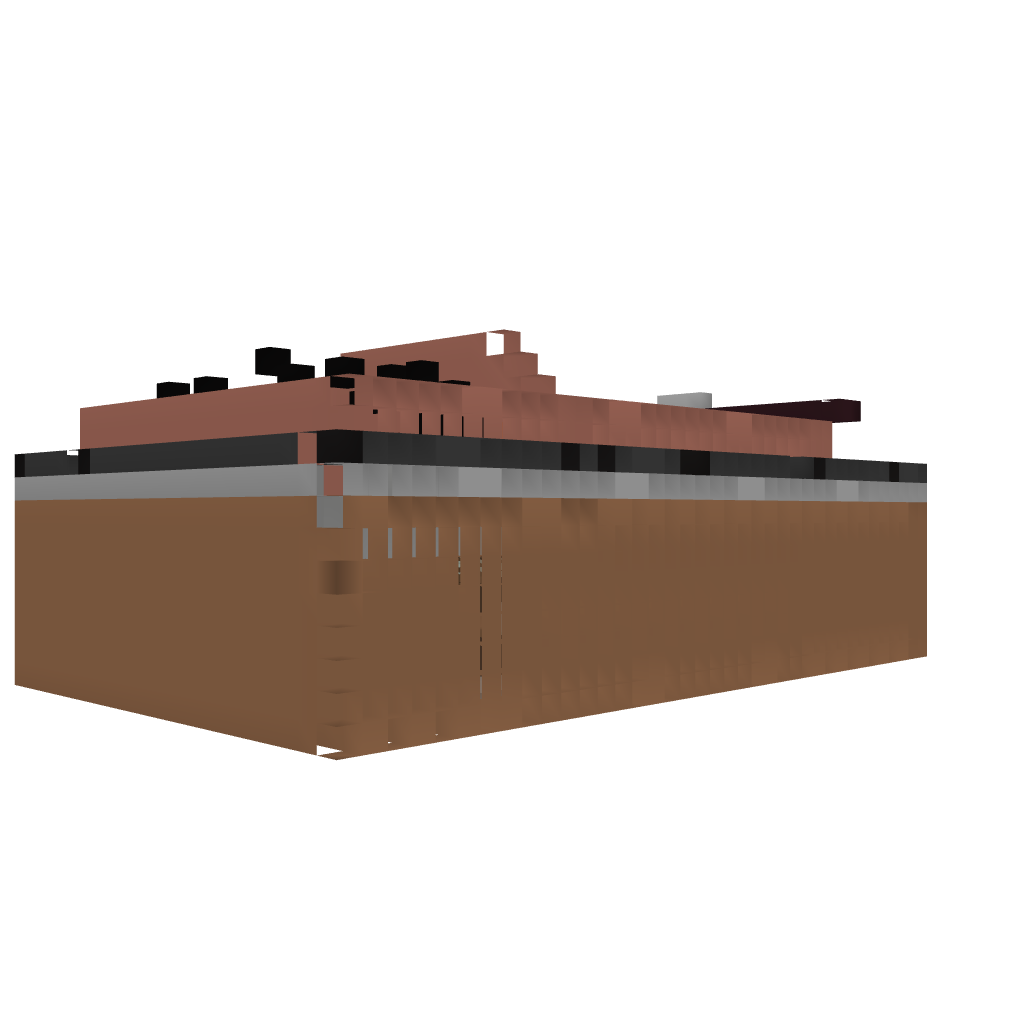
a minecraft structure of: Southern Shrine